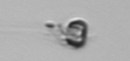
Label: Apedinella